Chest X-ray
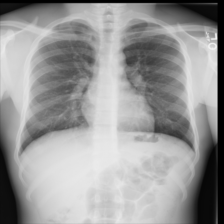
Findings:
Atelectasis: negative
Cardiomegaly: negative
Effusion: negative
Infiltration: negative
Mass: negative
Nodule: negative
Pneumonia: negative
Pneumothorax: negative
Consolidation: negative
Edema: negative
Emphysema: negative
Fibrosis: negative
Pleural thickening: negative
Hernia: negative